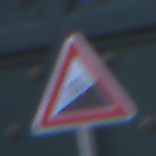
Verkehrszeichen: Steigung10
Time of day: SunriseSunset
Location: Outdoor (Urban)
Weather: Clear
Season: NotSpecified
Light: Natural